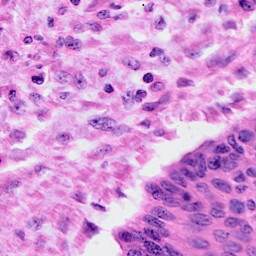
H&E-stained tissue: Cervix